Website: macys
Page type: billing-address
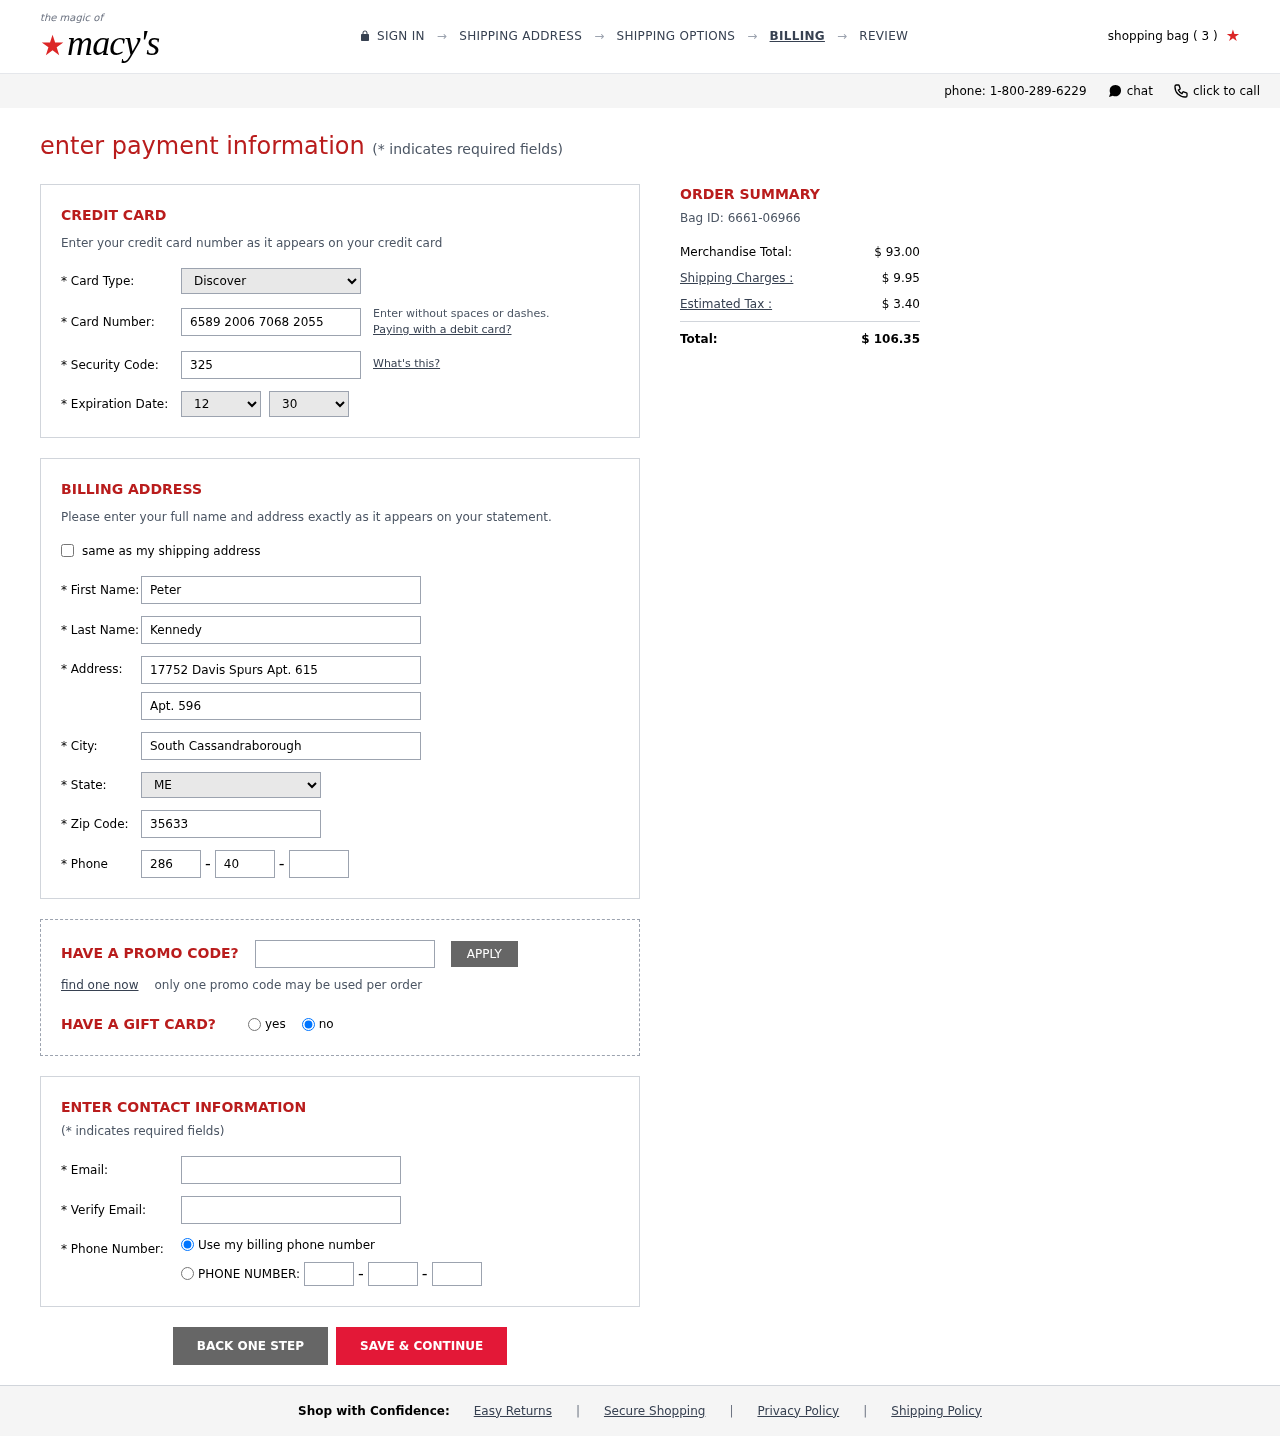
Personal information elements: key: PII_CARD_CVV
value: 325
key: PII_CARD_EXPIRY_MONTH
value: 12
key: PII_CARD_EXPIRY_YEAR
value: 30
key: PII_CARD_NUMBER
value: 6589 2006 7068 2055
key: PII_CARD_TYPE
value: Discover
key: PII_CITY
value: South Cassandraborough
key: PII_EMAIL
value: peterkennedy@hotmail.com
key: PII_FIRSTNAME
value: Peter
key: PII_LASTNAME
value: Kennedy
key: PII_PHONE_AREA
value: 286
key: PII_PHONE_PREFIX
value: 403
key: PII_PHONE_SUFFIX
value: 0335
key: PII_POSTCODE
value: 35633
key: PII_STATE_ABBR
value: ME
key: PII_STREET
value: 17752 Davis Spurs Apt. 615
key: PII_STREET2
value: Apt. 596
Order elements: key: ORDER_NUM_ITEMS
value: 3
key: ORDER_ID
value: Bag ID: 6661-06966
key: ORDER_SUBTOTAL
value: $ 93.00
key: ORDER_SHIPPING_COST
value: $ 9.95
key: ORDER_TAX
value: $ 3.40
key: ORDER_TOTAL
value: $ 106.35